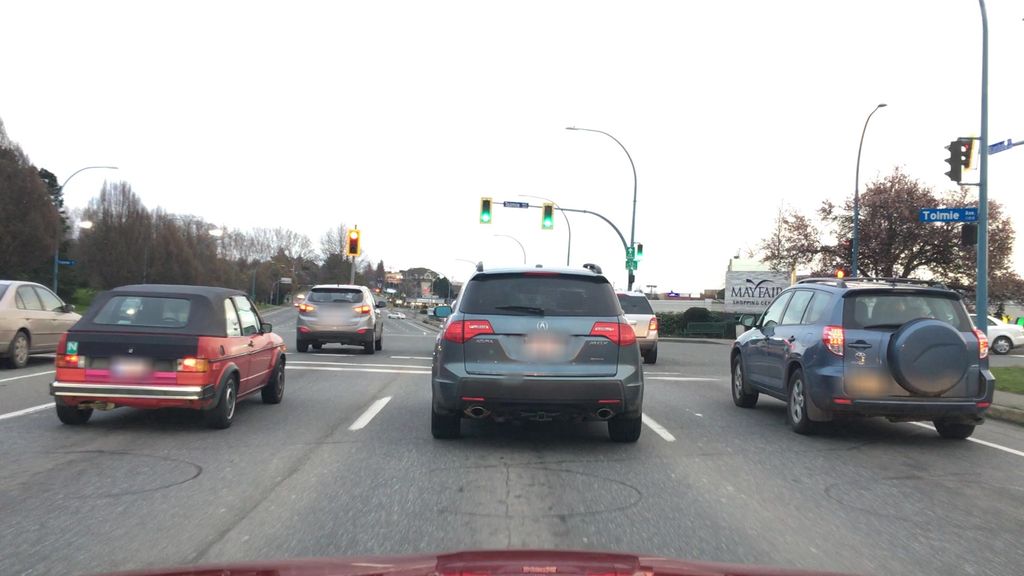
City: victoria